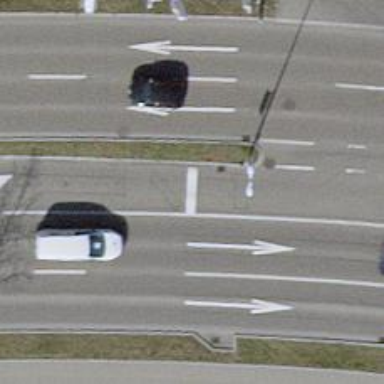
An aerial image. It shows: Road with traffic signals.